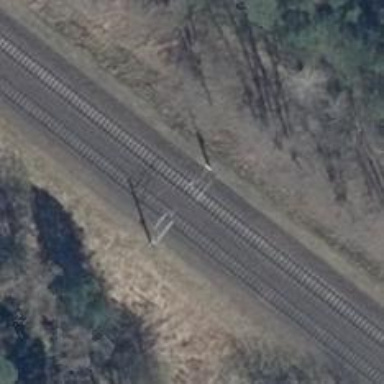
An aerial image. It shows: Railway track with contact lines for electrification.